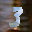
Label: 3